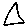
Label: triangle